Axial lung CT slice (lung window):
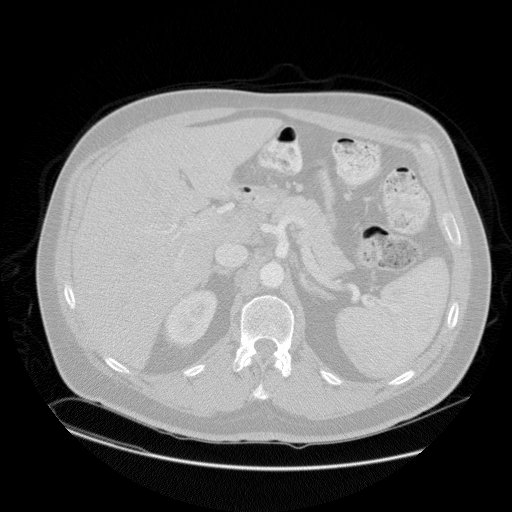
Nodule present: no